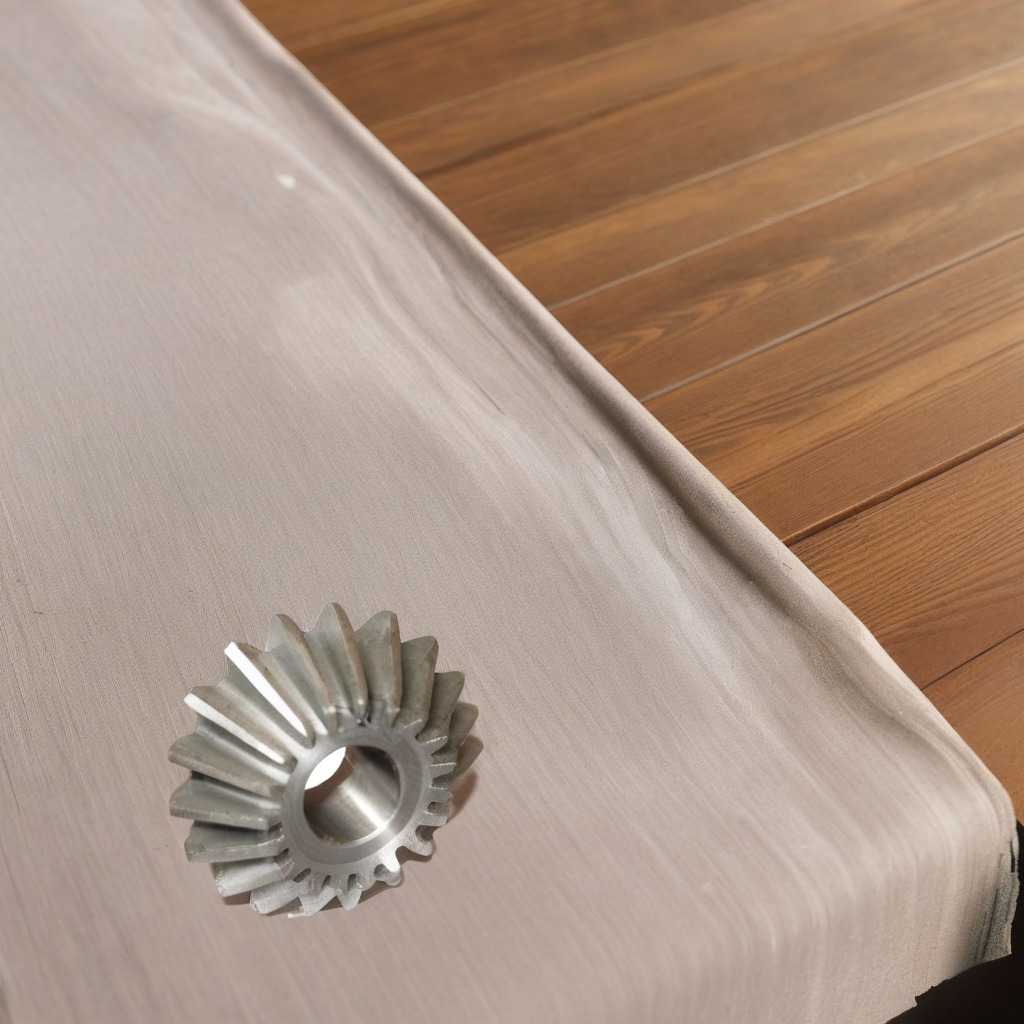
A steel gear with teeth is lying on a wooden table in an outdoor workshop during daytime bright natural light soft shadows worn but beneath the cloth.